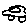
Label: car